Question: I am trying to convert NSString to NSNumber and it seems to create a decimal point issue here.
'''
NSString *str = @"515.51515";
NSNumberFormatter * f = [[NSNumberFormatter alloc] init];
[f setNumberStyle:NSNumberFormatterDecimalStyle];
NSNumber * myNumber = [f numberFromString:str];
NSLog(@"Number here:%@",myNumber);
[f release];
'''
& result print is
2015-03-01 08:09:28.353 myApp [57376:<PHONE>] Number here:
Actual debug log picture here

but actually it should be rather .
I tried all comibination with f.usesSignificantDigits & f.maximumFractionDigits =10 but no luck.
please let me know How to fix this?
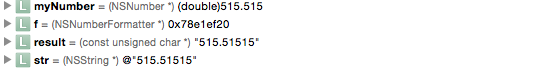
Answer: RMaddy is correct, floating point numbers will be a bit off.
Since an NSDecimalNumber is an NSNumber you can use:
'''
NSNumber *number = [NSDecimalNumber decimalNumberWithString:@"515.51515"];
'''